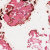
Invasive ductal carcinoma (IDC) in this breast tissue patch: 0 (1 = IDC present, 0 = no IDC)